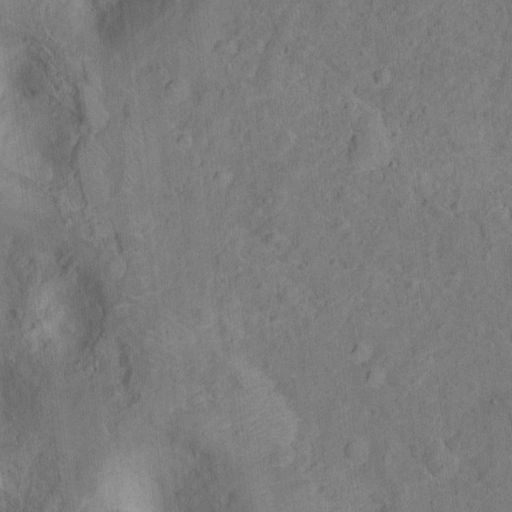
Classes present: Background